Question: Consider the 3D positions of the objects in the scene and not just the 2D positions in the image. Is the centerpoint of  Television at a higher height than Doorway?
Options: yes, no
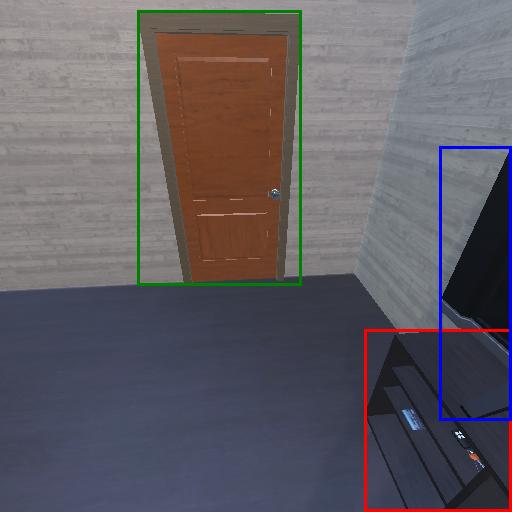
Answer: yes